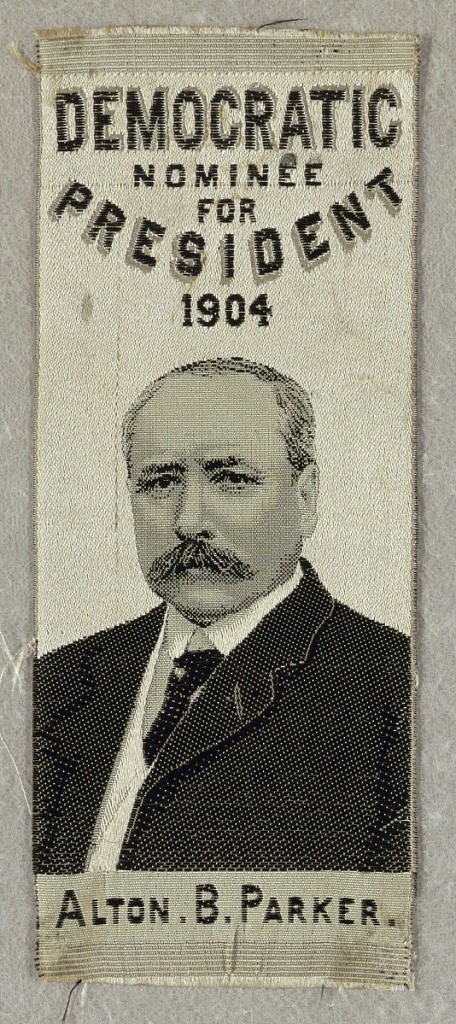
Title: Campaign ribbon
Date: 1904
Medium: silk Technique: jacquard woven
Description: Black and white. Inscription: "Democratic / nominee / for / President / 1904". Portrait of Arthur B. Parker. Inscription: "Alton B. Parker".